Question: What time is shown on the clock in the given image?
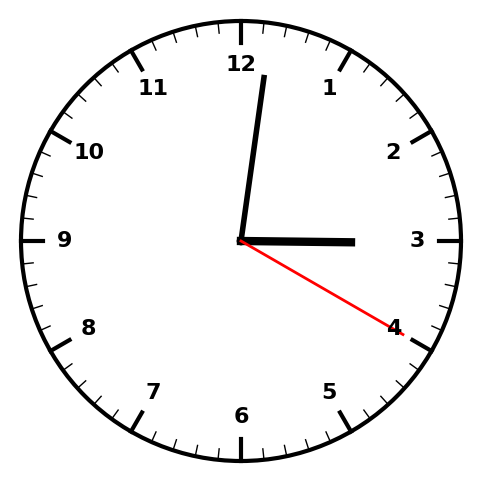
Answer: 03:01:20